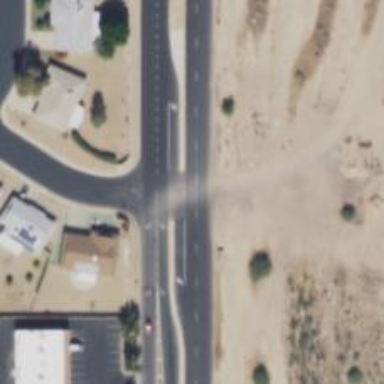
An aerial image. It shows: Secondary road with asphalt surface.